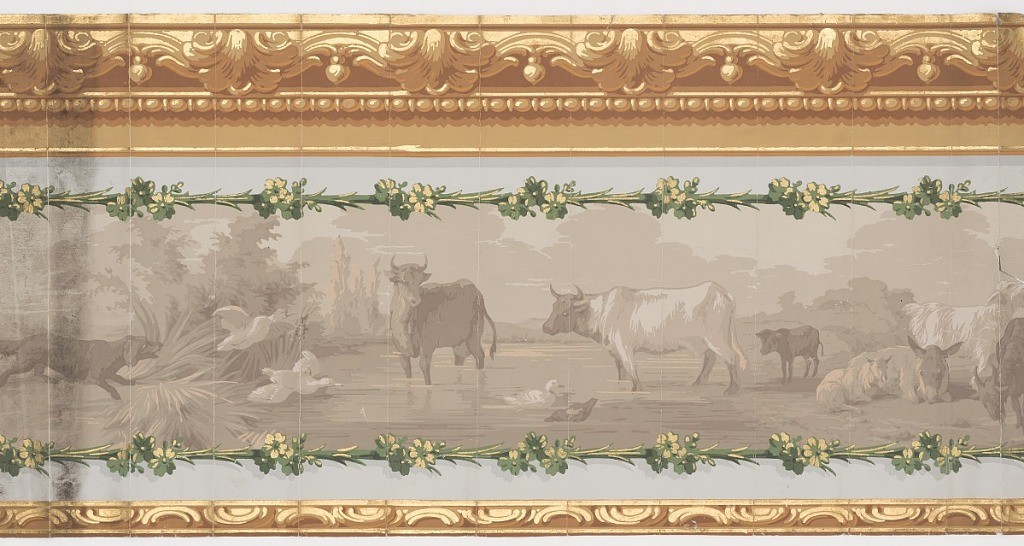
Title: Decor Pastoral
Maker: Desfossé et Karth, French, 1863
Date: ca. 1830
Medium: Block-printed paper
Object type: Frieze
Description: Grisaille design of cattle in a river scape with a chasing geese, architectural molding at either edge.